Interaction volume radius: 10 \u00c5
Interaction volume height: 20 \u00c5
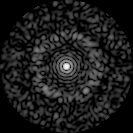
Disorder parameter: 0.8578